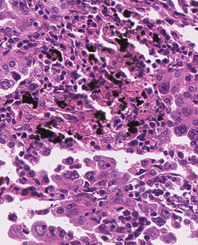
Tumor epithelial tissue: yes
Tumor-associated stroma tissue: yes
Normal tissue: no